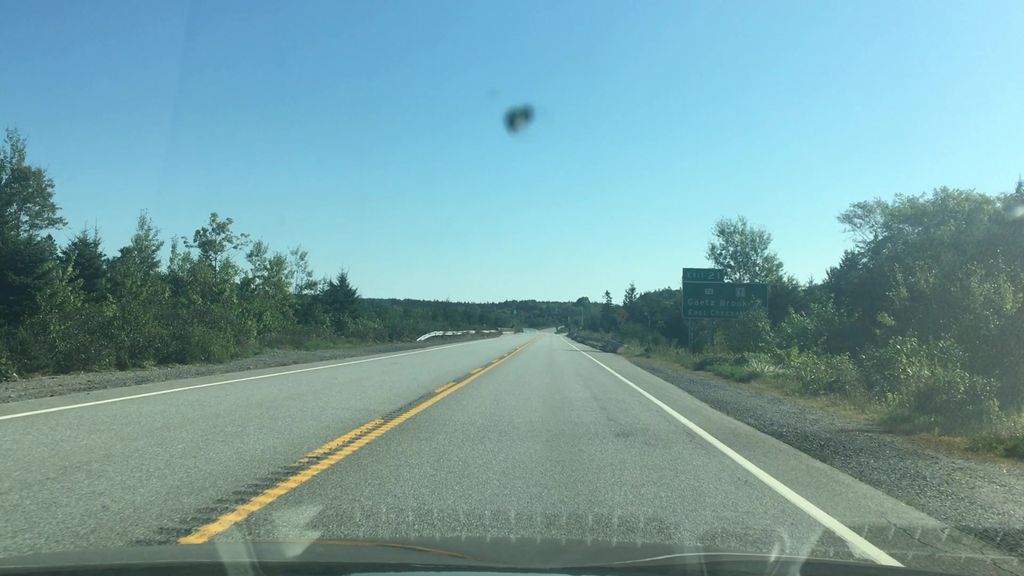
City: halifax